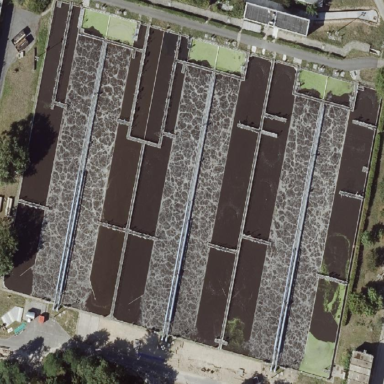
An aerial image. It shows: Image of wastewater.